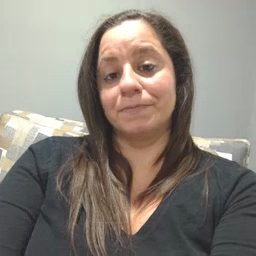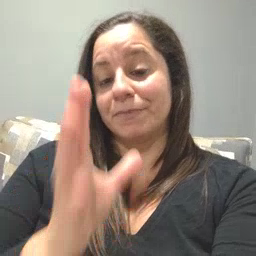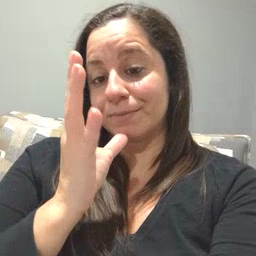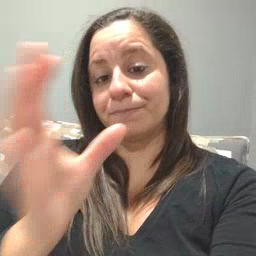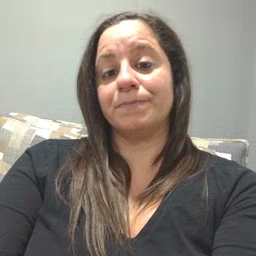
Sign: mom